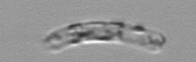
Label: Guinardia_striata